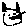
Label: cat